Question: I use EclipseLink to generate all my objects from MySQL, I have a field called 'CONTACT_ID'. When I am trying to 'em.persist(contact)', I got an errer msg saying "'Unknown column 'CONTACTID''".
I searched through out my project and database, I don't have any column named 'CONTACTID'. Somehow JPA removes the '_' in this column name. I am sure it's something really stupid, I just can't find out why.
Here is my db design:

User.java:
'''
@EmbeddedId
private UserPK id;
private int score;
//bi-directional many-to-one association to CmnContact
@ManyToOne(fetch=FetchType.LAZY, cascade = CascadeType.ALL)
@JoinColumn (name="CONTACT_ID")
private CmnContact cmnContact;
//bi-directional many-to-one association to Login
@ManyToOne(fetch=FetchType.LAZY, cascade = CascadeType.ALL)
@JoinColumn (name="LOGIN_ID")
private Login login;
'''
CmnContact.java:
'''
@Id
@JoinColumn(name="CONTACT_ID")
private String contactId;
//bi-directional many-to-one association to User
@OneToMany(mappedBy="cmnContact")
private List<User> users;
'''
UserPK.java:
'''
@Column(name="USER_ID")
private UUID userId;
@Column(name="CONTACT_ID", insertable=false, updatable=false)
private UUID contactId;
@Column(name="LOGIN_ID", insertable=false, updatable=false)
private UUID loginId;
'''
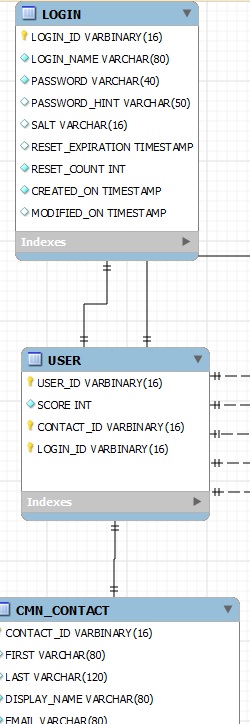
Answer: This usually occurs when you have mixed access type - having some annotations on properties and some on fields. Unless you override the access type, the provider is left to pick the access type for the entity based on what annotation it finds first, and so will ignore others. A good explaination of the access type is given <URL>
Make sure that all your annotations are consistent through out the model.